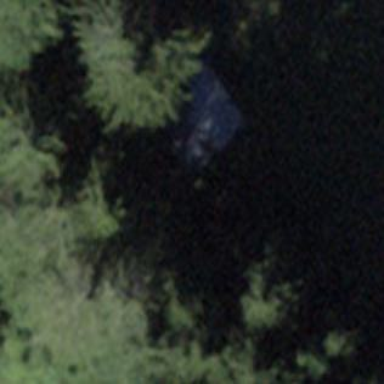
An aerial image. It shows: Cabin.